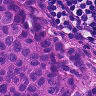
Metastatic tissue present: yes